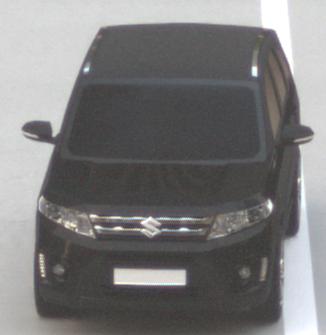
Make: Suzuki
Model: Vitara 1.6
Detailed model: Vitara (LY)
Model produced from: 2015/04
Model produced until: 2018/08
Doors: 5
Color: black
Road condition: dry road
Daytime: morning or afternoon
Contrast: low contrast